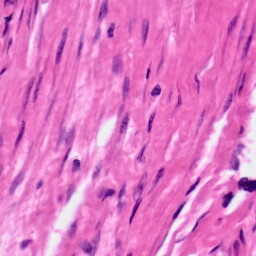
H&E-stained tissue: Ovarian